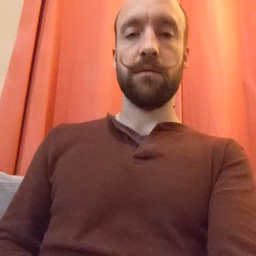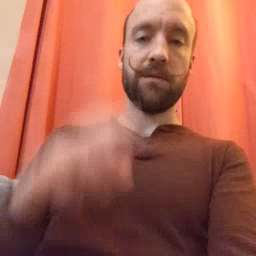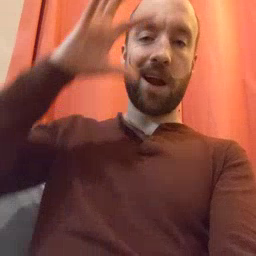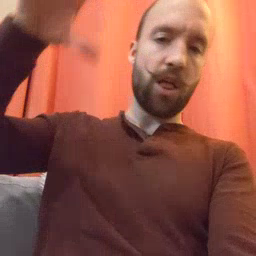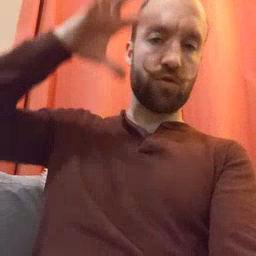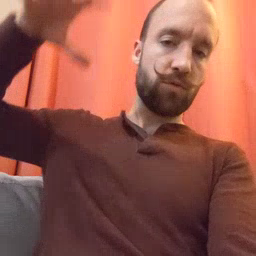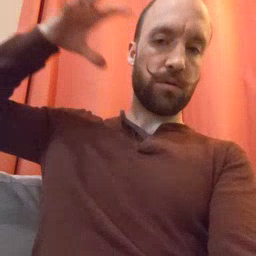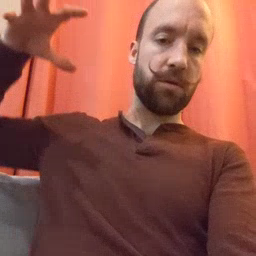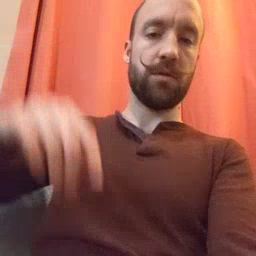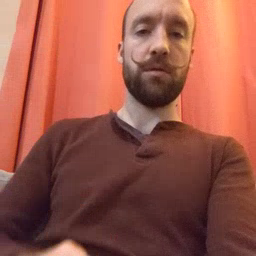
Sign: cloud